Interaction volume radius: 5 \u00c5
Interaction volume height: 25 \u00c5
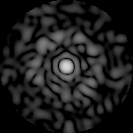
Disorder parameter: 0.8388